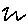
Label: zigzag